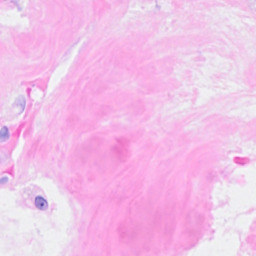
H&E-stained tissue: Breast